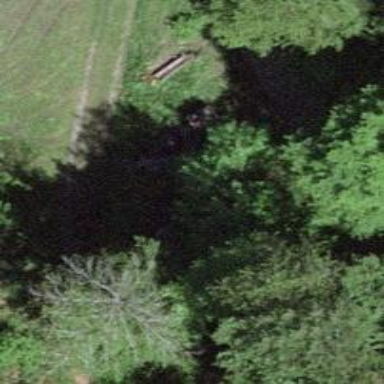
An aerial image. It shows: Brown bench.